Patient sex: F
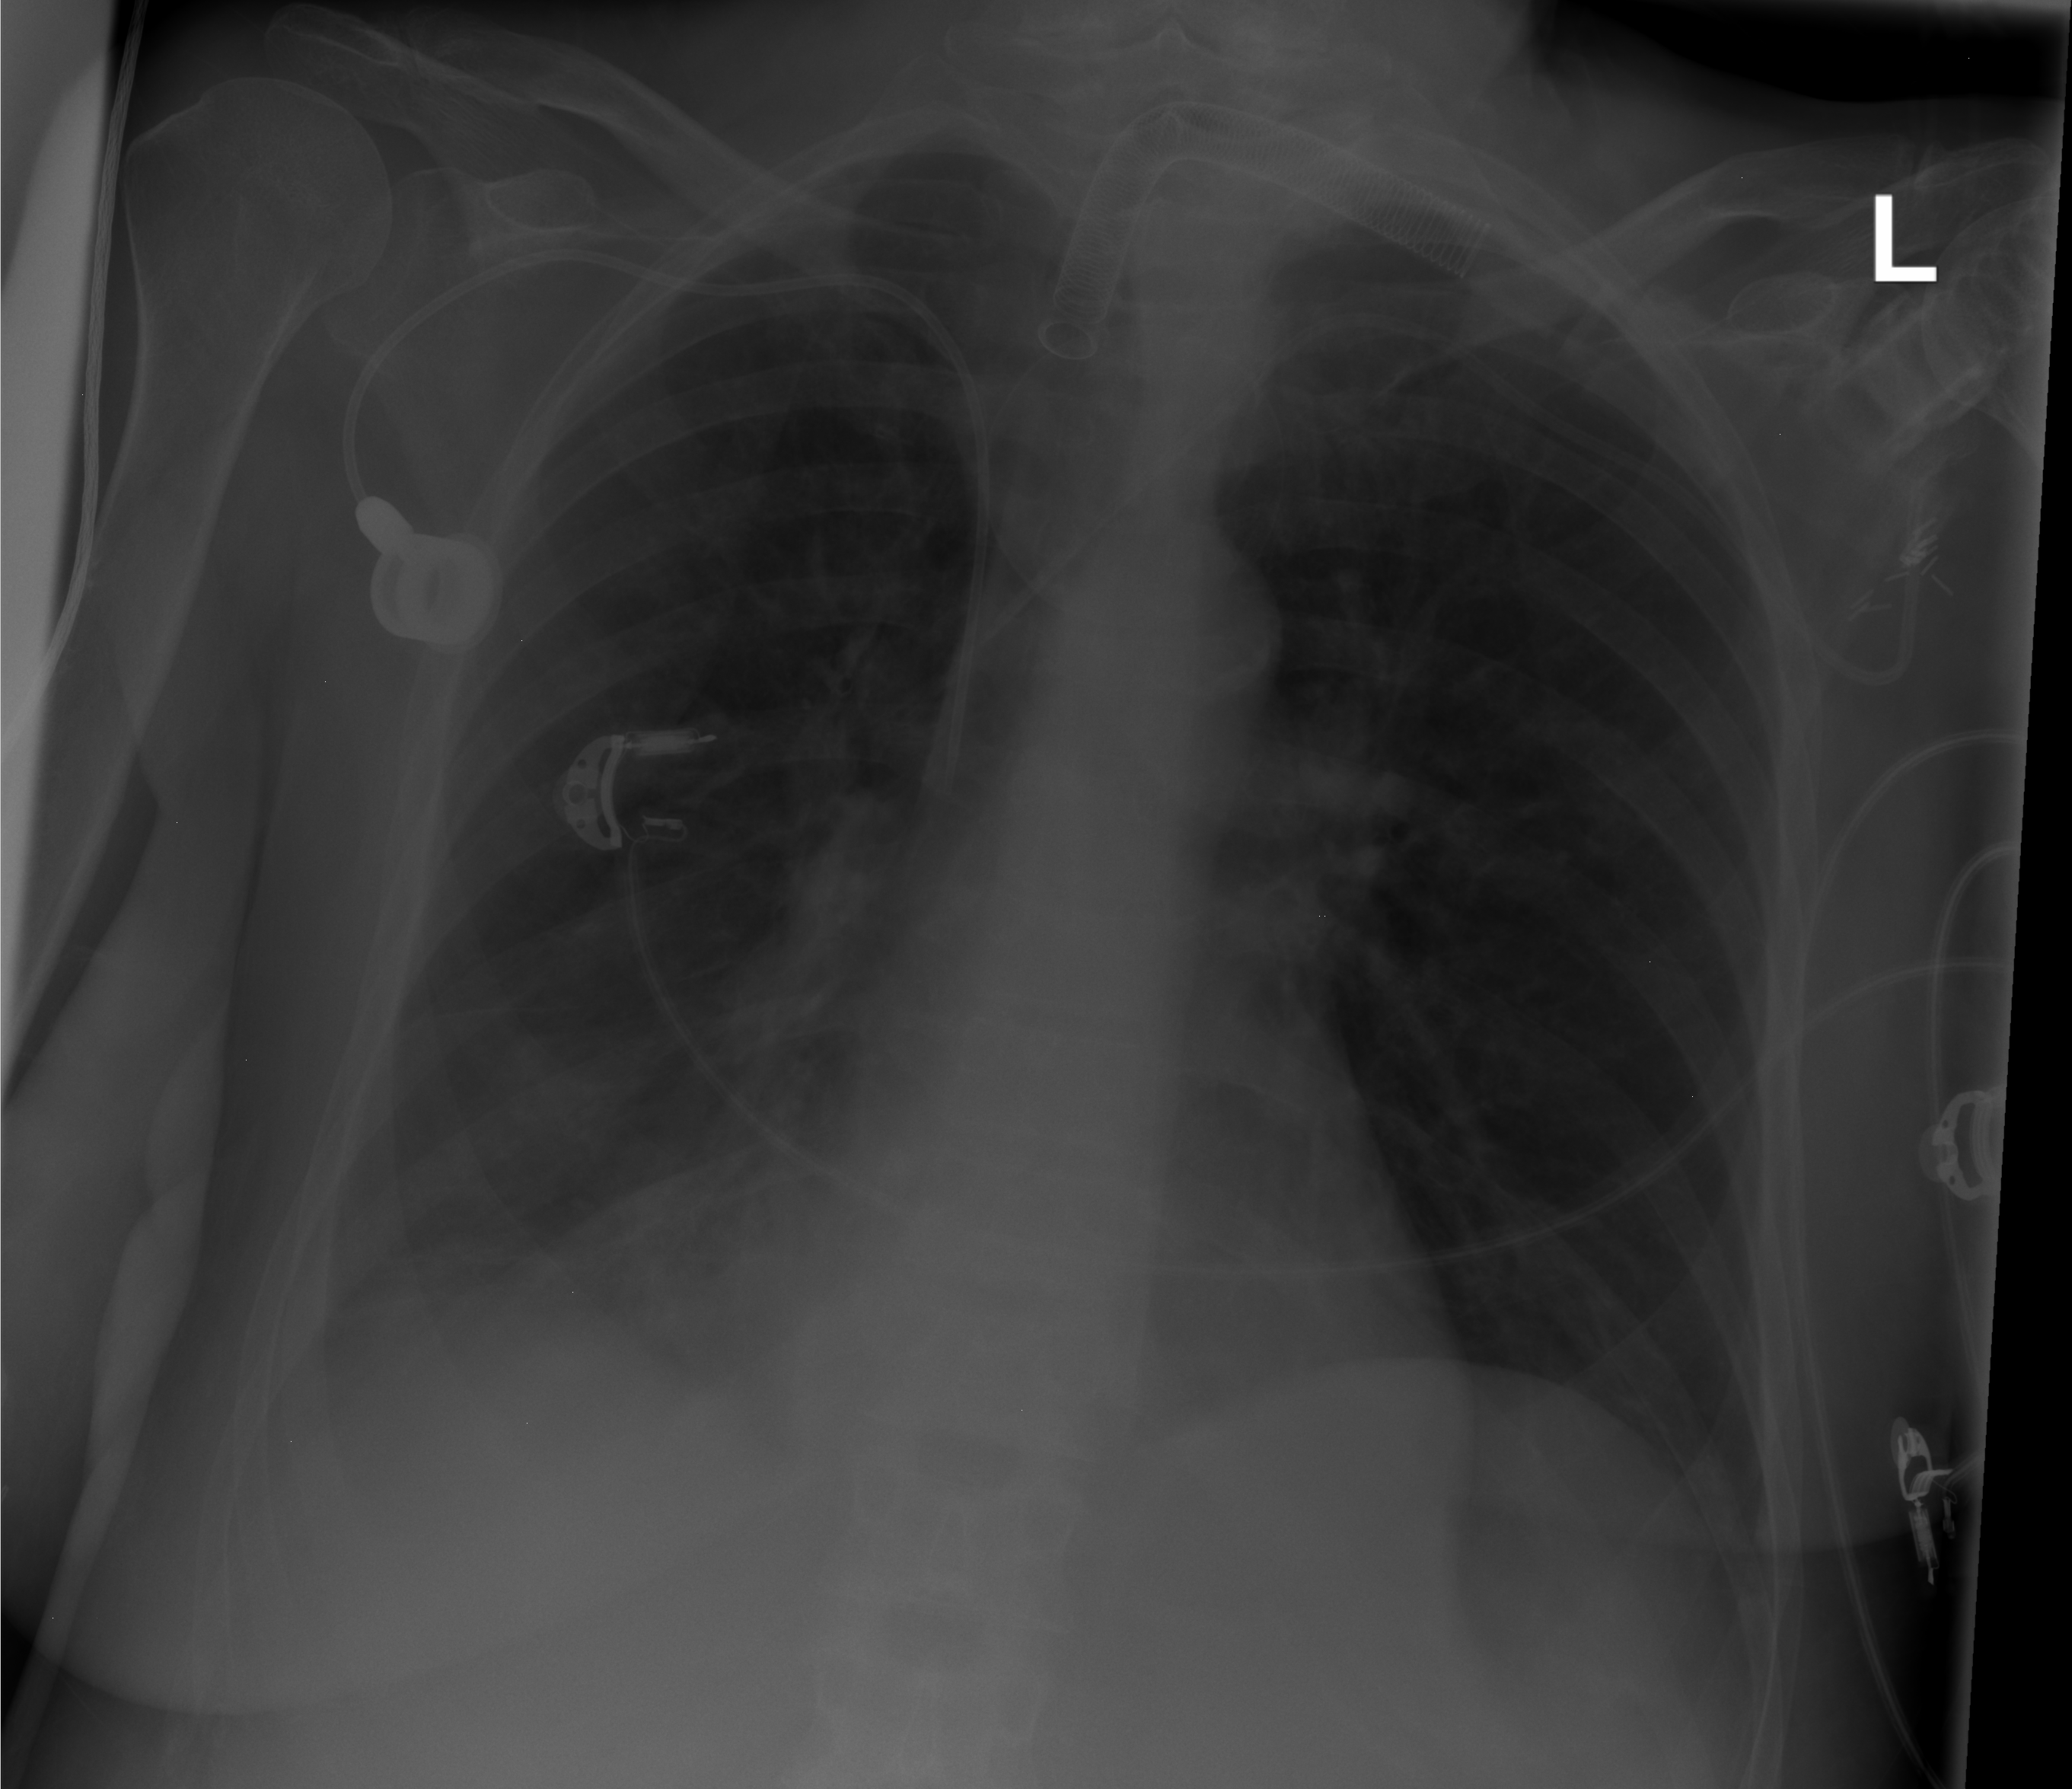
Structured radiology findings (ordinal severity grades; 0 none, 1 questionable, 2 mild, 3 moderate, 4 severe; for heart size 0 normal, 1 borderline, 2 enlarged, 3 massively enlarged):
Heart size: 0
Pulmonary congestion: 0
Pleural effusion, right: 2
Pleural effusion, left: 0
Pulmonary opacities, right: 0
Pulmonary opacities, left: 0
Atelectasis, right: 0
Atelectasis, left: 0